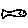
Label: fish